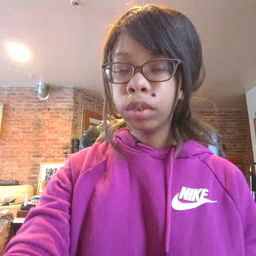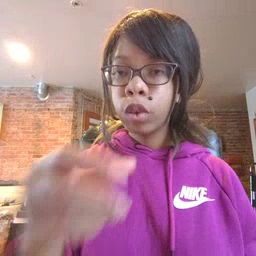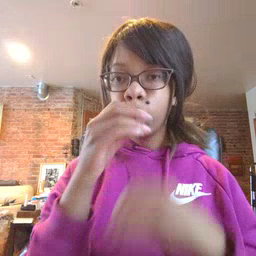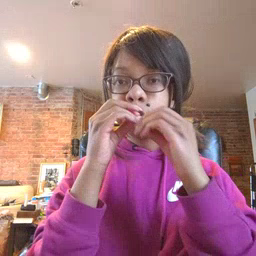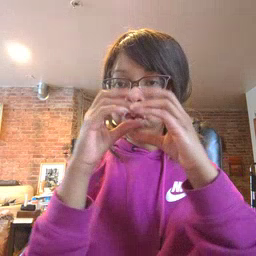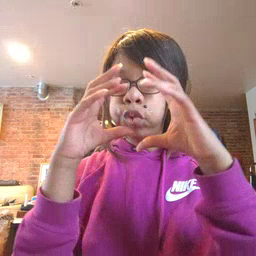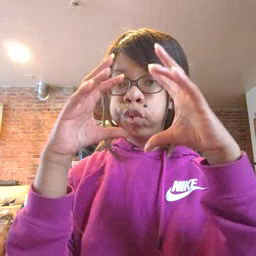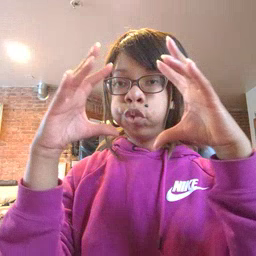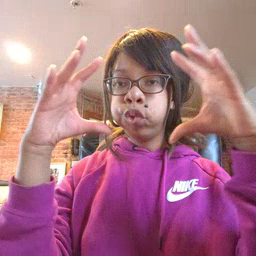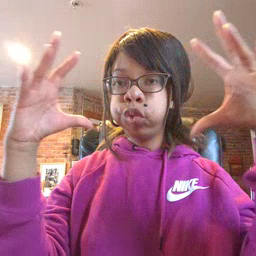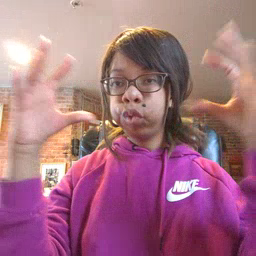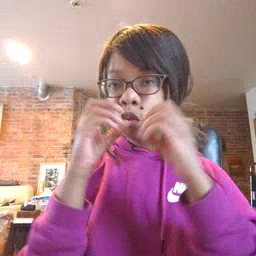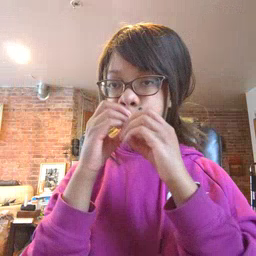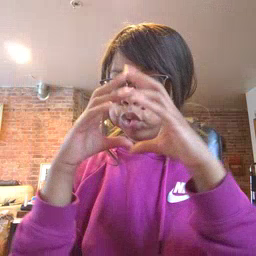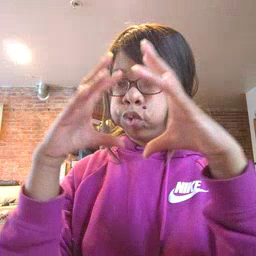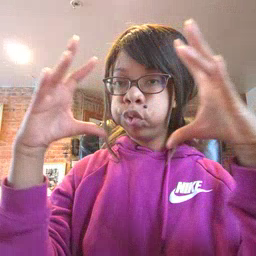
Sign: balloon